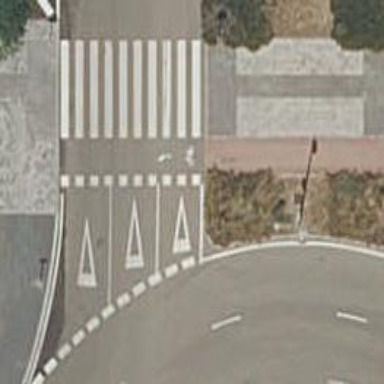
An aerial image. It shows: Cycleway.